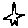
Label: star